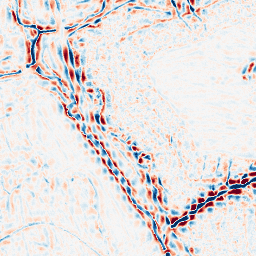
Category: wavelet
Decomposition family: wavelet_biorthogonal
Decomposition parameters: wavelet: bior5.5
level: 3
Upsampling method: sinc_hamming
Upsampling parameters: scale: 2
kernel_size: 8
Upsampling scale: 2